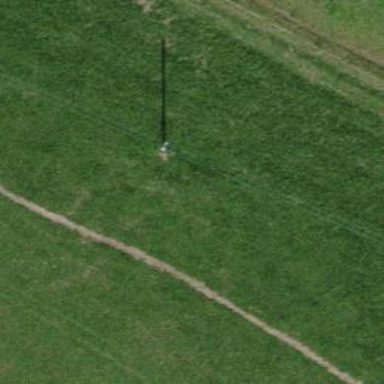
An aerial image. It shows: Minor power line.